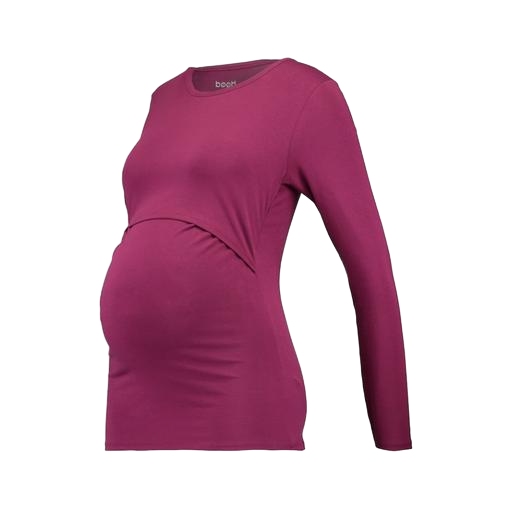
long sleeved top, longsleeve t-shirt, her longsleeve top, white background